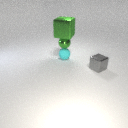
large green metal cube above small green metal sphere